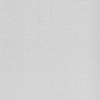
Label: dusty